Field crop: maize
Growth stage: 2
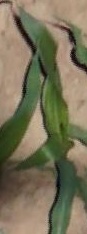
Species: maize